Question: When loading data into my Fragments I would would like to have an indeterminate spinner in the middle of the fragment (example in pic below) to show the user that content is loading within that particular pane.
What's the best way to do this in Honeycomb?
I don't really want to use a spinner in the action bar, it's not immediately obvious where data is loading. Also, I don't want an indeterminate progress dialog because it appears in the center of the entire app and also stops the user from doing anything else until it is dismissed. N.B. FragmentDialogs seem to do this also.
Am I going to have to hack around with a custom FrameLayout to get the desired effect for each pane?

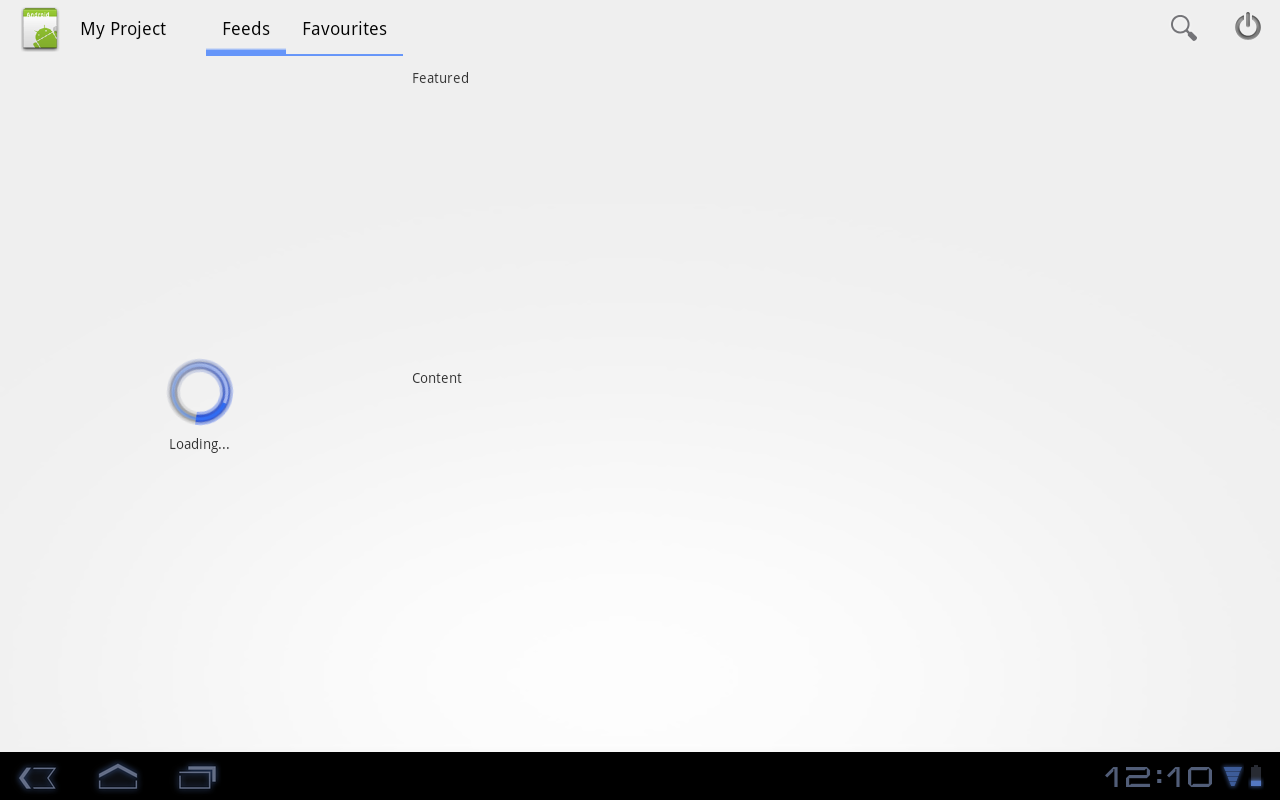
Answer: If you're using a 'ListFragment' you can call 'setListShown(false)' to display a loading progress indicator until you call 'setListShown(true)'. You can call these in the fragment's 'Loader' callback methods to show the indicator while the list is loading.